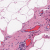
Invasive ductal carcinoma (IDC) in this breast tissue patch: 0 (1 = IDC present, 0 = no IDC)